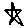
Label: star